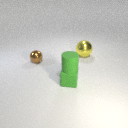
large yellow metal sphere behind small brown metal sphere